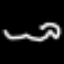
Label: squiggle